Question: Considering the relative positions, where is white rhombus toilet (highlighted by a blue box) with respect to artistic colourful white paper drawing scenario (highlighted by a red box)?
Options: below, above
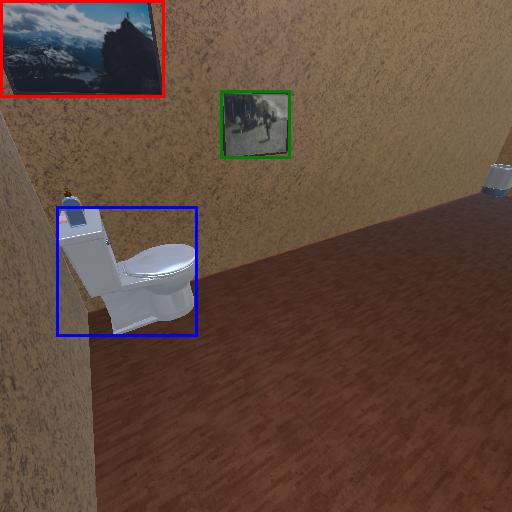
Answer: below